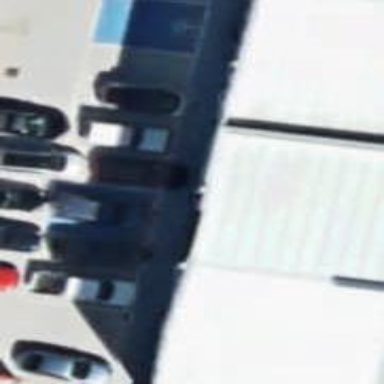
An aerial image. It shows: Car repair shop.